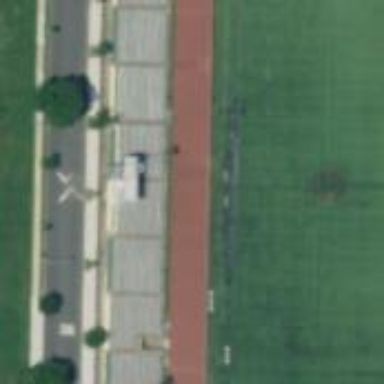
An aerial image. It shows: American football pitch.